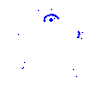
Particle: proton